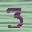
Label: 3